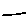
Label: line